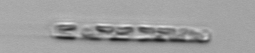
Label: Dactyliosolen_fragilissimus